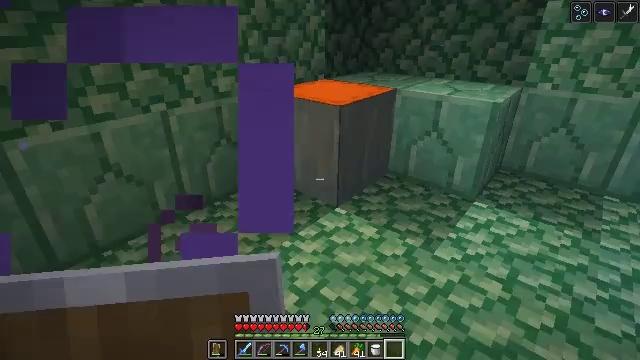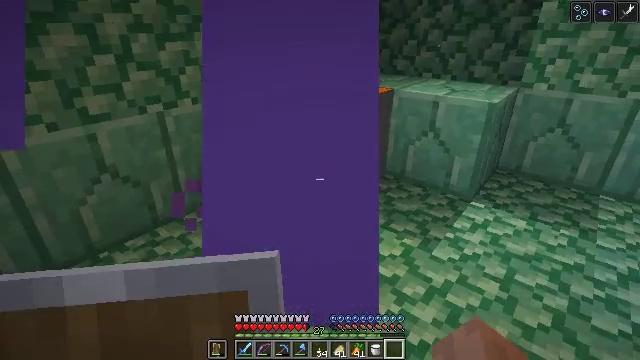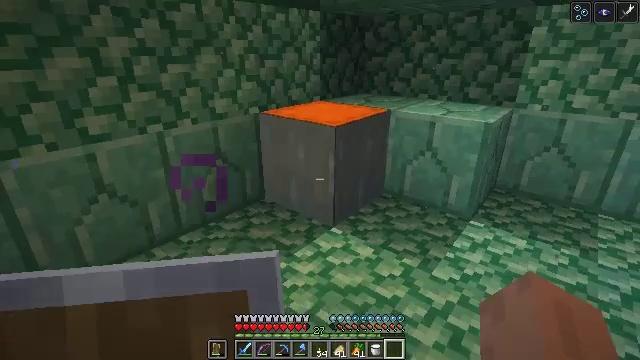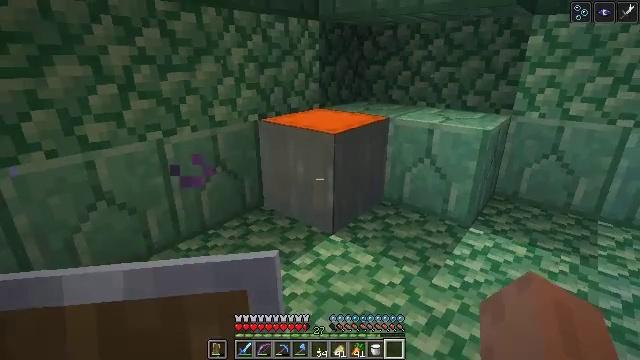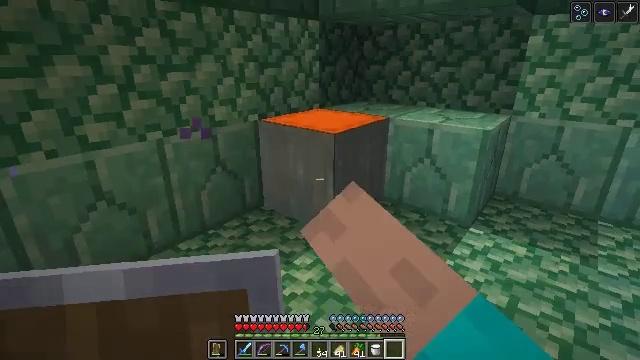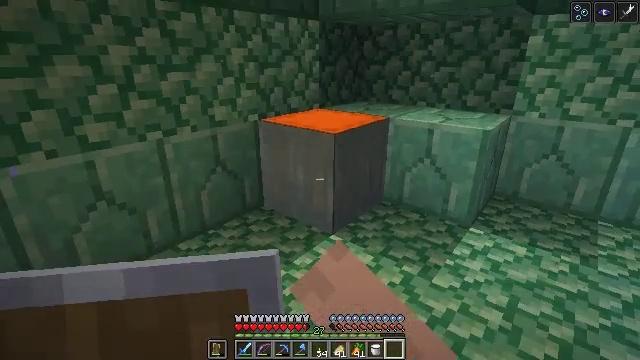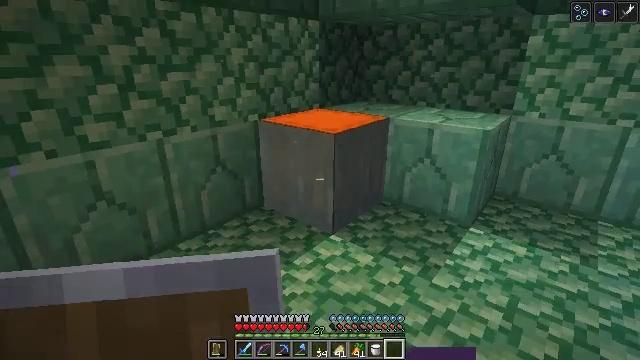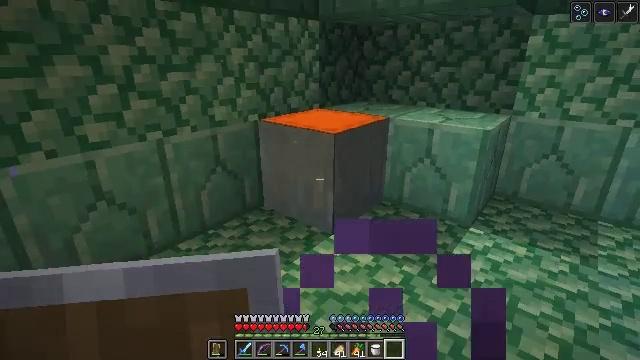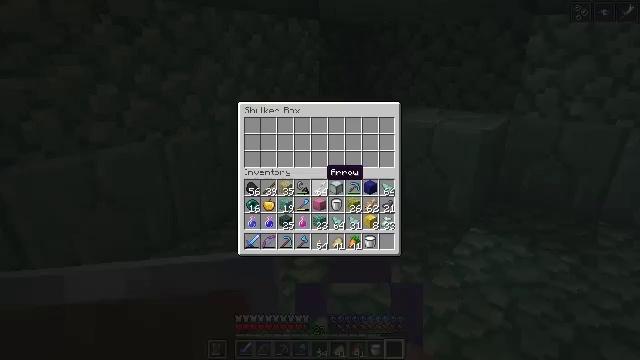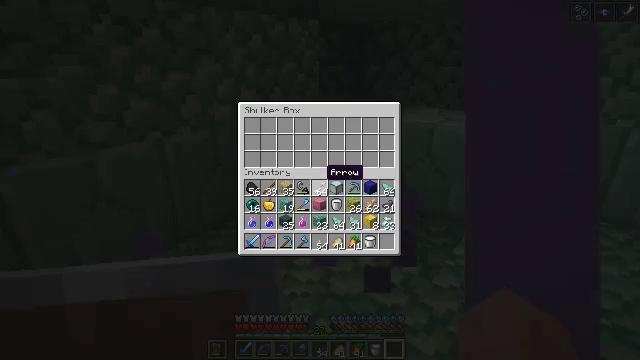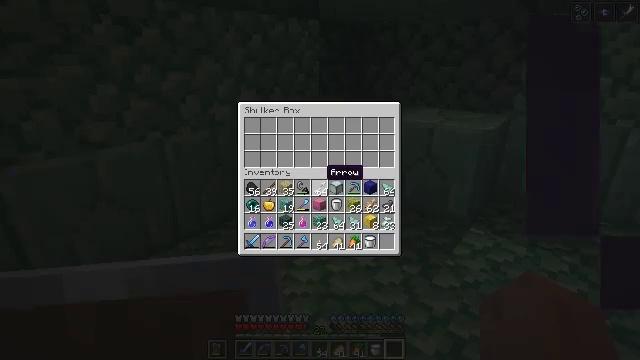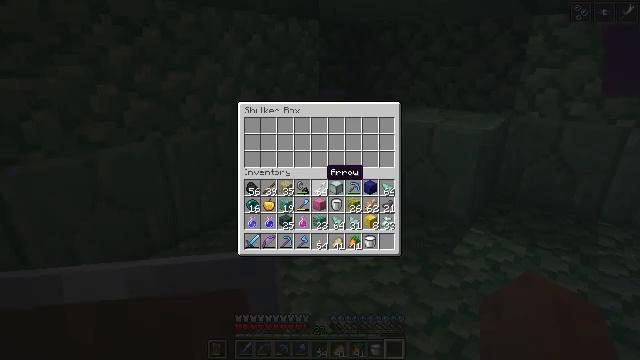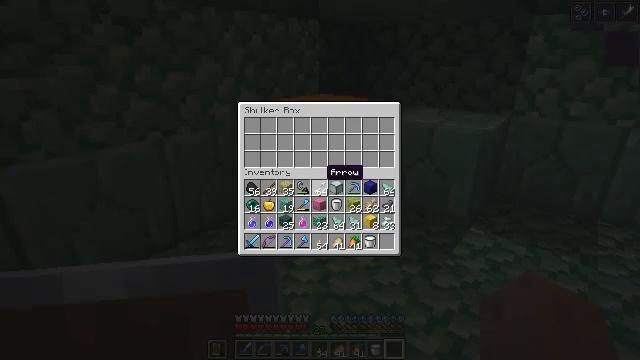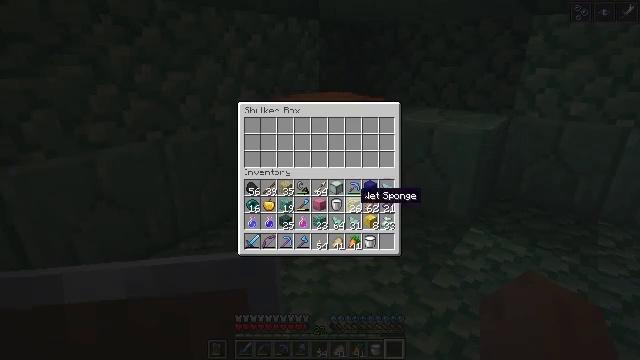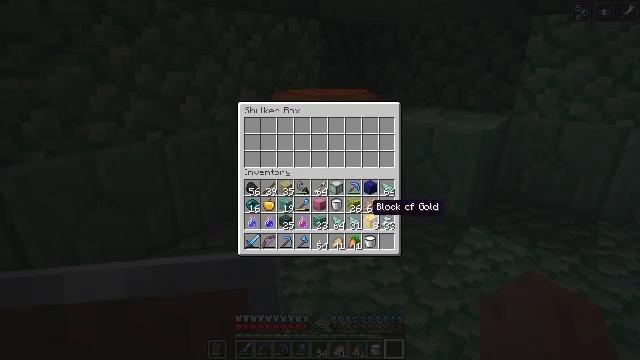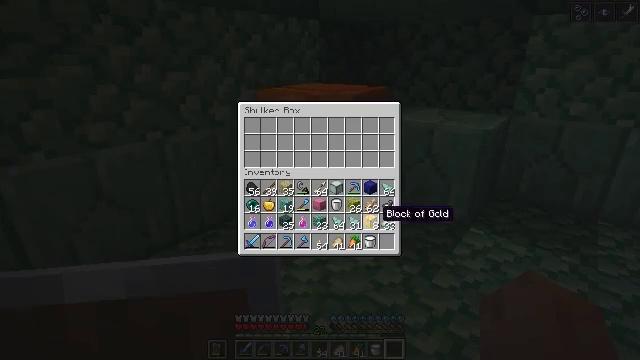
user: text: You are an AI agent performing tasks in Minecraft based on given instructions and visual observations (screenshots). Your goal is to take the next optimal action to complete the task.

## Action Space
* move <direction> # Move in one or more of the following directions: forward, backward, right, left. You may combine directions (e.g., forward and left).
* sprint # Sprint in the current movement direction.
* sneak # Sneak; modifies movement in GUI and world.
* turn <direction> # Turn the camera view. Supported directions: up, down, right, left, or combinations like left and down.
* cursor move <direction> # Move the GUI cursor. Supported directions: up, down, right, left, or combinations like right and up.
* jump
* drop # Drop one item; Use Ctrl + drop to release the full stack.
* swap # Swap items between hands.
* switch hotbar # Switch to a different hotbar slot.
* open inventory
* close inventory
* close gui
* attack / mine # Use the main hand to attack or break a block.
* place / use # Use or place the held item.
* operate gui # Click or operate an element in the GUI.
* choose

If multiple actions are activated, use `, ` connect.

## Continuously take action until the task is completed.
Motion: motion action
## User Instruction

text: Harvest the orange shulker box.
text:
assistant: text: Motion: no_op
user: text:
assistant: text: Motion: turn up
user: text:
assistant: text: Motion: turn up, use / place
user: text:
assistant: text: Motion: use / place
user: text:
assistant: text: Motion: no_op
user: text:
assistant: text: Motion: no_op
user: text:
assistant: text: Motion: no_op
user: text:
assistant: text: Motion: open gui
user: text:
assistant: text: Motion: no_op
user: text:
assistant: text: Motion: no_op
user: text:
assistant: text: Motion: no_op
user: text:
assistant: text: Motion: no_op
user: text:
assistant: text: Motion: cursor move right and down
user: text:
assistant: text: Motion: sneak, cursor move right and down
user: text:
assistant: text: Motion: sneak, cursor move right
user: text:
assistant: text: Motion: sneak, cursor move right
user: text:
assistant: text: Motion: sneak
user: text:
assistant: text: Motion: sneak
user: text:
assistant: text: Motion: sneak
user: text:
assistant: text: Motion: sneak
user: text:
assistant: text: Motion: sneak, operate gui
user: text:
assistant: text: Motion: sneak, operate gui
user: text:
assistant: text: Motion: sneak
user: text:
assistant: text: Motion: sneak
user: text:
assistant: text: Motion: sneak, operate gui
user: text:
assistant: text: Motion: sneak
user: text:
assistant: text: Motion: sneak, cursor move left and down
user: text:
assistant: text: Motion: sneak
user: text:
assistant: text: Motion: sneak, operate gui
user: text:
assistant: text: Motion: sneak, cursor move left